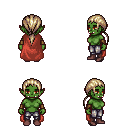
a pixel art fantasy rpg character, female body template, orc, green skin, maroon cape, metal pants, white blonde ponytail hairstyle, leather bracers, maroon shoes, four views (front, back, left, right), 2x2 character sprite sheet, small pixel art, hard edges, no anti-aliasing